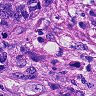
Metastatic tissue present: yes